Question: First of all, I'm not really sure if I have framed my question correctly, but what I'm looking for can be better explained by looking at the below visual representation:
I have a method which returns an 'int' within the range of '0' and '360'.
Now, for further manipulation, I would like to 'round?' or get the closest match from the numbers which are offset by 30. So how can I achieve this. Also, is there a 'specific term' for the function that I'm looking for?
You may also edit the question if you think it can be written better.
Best Regards,
Navik.

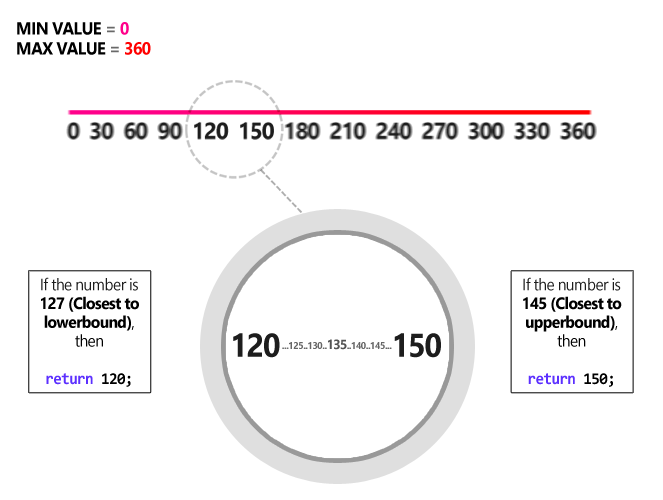
Answer: This should work for any list where the items are an equal distance apart (i.e. 30, 60, 90).
I've updated the code to use AlexD's elegant solution so that it will work with lists of any 'step' value, and with any starting (or ending) value (i.e. it could start with a negative number, like: '-20, -15, -10, -5, 0, 5, 10, 15, 20'):
'''
/// <summary>
/// Gets the value of the item in the list of
/// numbers that is closest to the given number
/// </summary>
/// <param name="number">Any number</param>
/// <param name="numbers">A list of numbers, sorted from lowest to highest,
/// where the difference between each item is the same</param>
/// <returns>The value of the list item closest to the given number</returns>
public static int GetClosestNumber(int number, List<int> numbers)
{
if (numbers == null) throw new ArgumentNullException("numbers");
if (numbers.Count == 0)
throw new
ArgumentException("There are no items to compare against.", "numbers");
if (numbers.Count == 1) return numbers[0]; // Short-circuit for single-item lists
var step = Math.Abs(numbers[1] - numbers[0]);
// Get closest number using a slight modification of AlexD's elegant solution
var closestNumber = (Math.Abs(number) + (step / 2)) / step *
step * (number < 0 ? -1 : 1);
// Ensure numbers is within min/max bounds of the list
return Math.Min(Math.Max(closestNumber, numbers[0]), numbers[numbers.Count - 1]);
}
'''